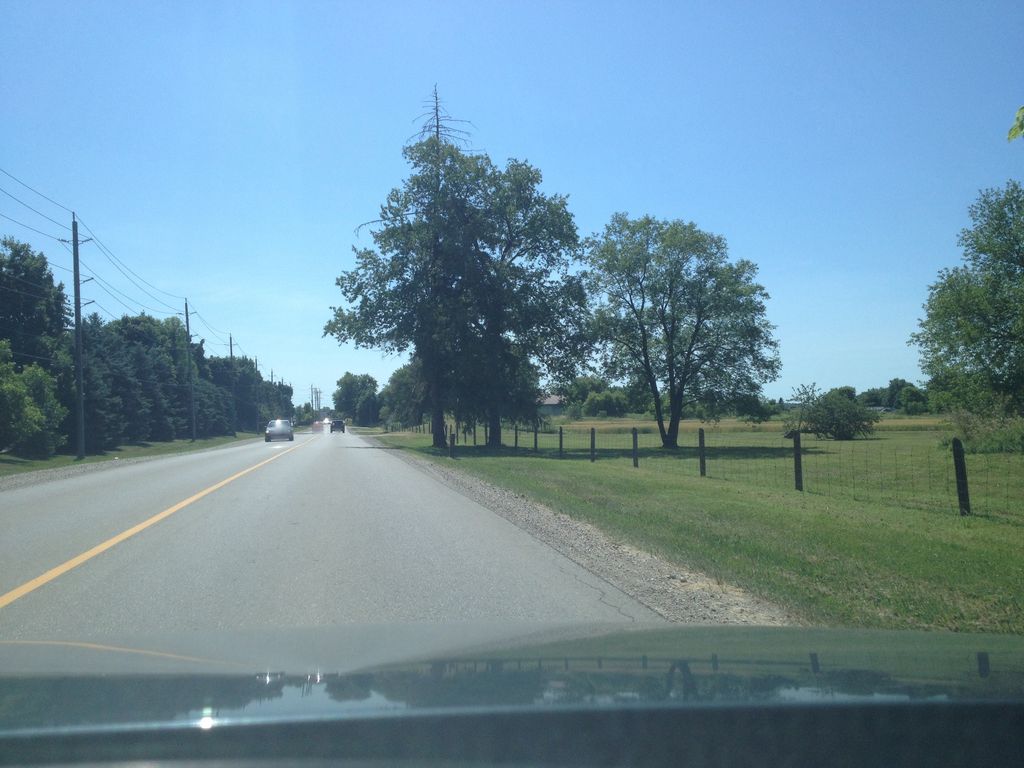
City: kitchener-waterloo